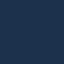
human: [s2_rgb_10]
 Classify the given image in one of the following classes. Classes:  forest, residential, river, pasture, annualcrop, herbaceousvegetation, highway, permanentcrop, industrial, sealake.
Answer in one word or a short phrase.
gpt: SeaLake